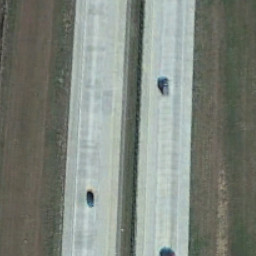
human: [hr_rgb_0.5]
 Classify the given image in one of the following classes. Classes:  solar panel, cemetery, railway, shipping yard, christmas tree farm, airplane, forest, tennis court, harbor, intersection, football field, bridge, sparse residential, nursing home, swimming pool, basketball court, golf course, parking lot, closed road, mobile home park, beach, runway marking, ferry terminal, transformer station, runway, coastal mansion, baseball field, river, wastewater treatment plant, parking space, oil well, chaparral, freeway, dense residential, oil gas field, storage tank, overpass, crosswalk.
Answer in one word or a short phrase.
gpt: freeway